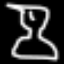
Label: hourglass